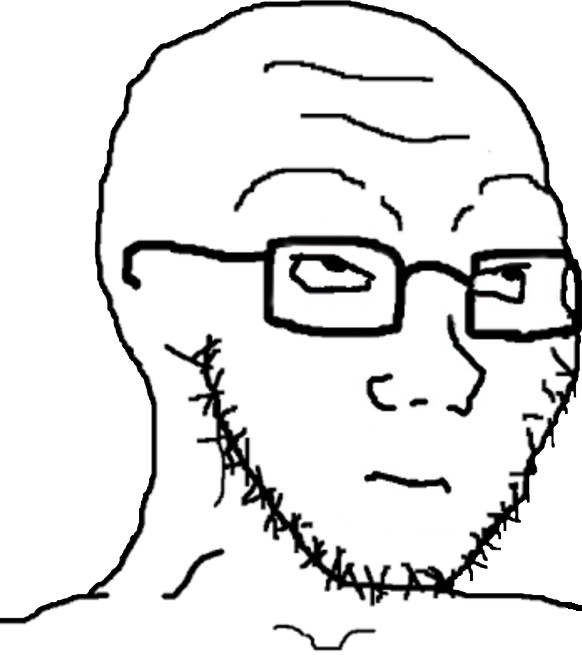
Label: 5_Soyjak